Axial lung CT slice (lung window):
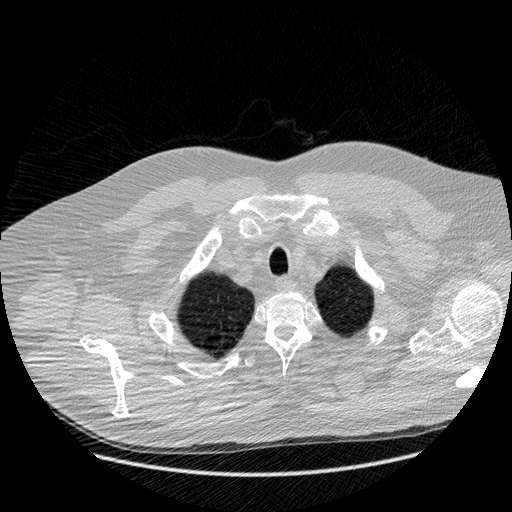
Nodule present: no